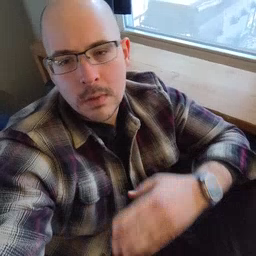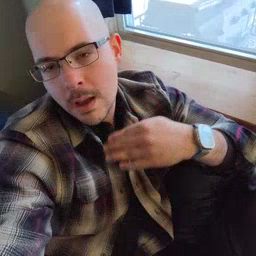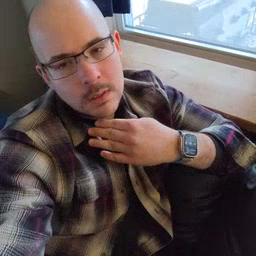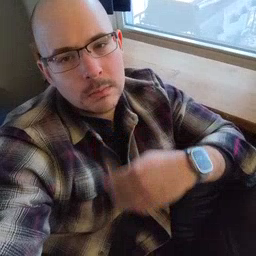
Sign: napkin